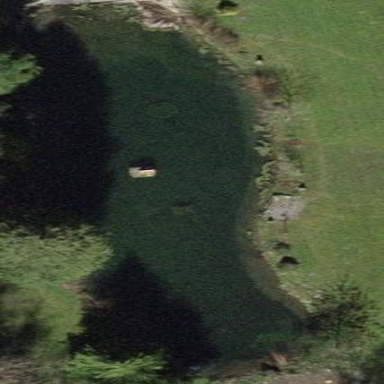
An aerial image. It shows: Serene pond surrounded by nature.